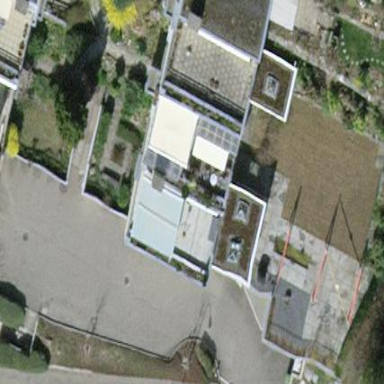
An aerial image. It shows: Terrace building.